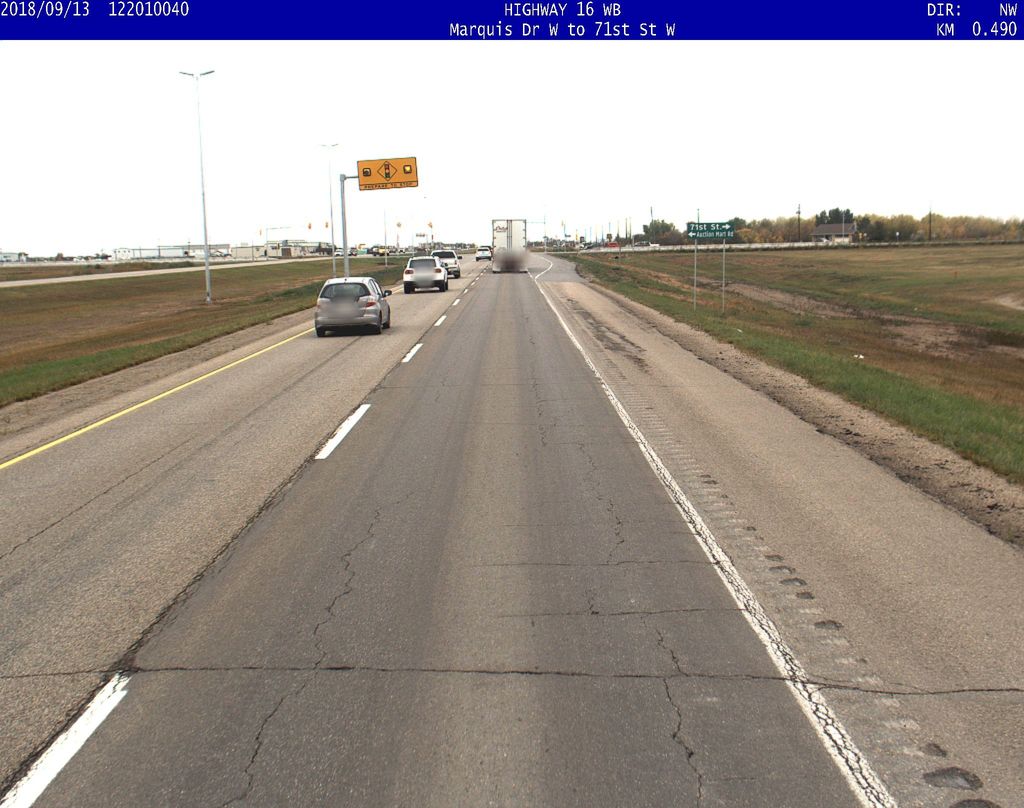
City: saskatoon